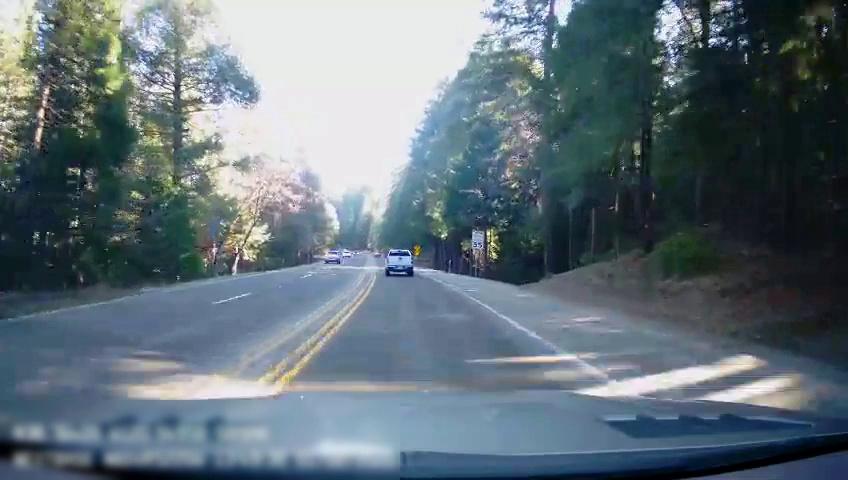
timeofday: Day
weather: Sunny
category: Drivable Space
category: Vehicles | SUV
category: Vehicles | Truck
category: Lanes | Alternate Lane
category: Lanes | Current Lane
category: Lanes | Current Lane
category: Lanes | Opposite Lane
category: Lanes | Opposite Lane
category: Traffic | Signs